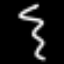
Label: squiggle